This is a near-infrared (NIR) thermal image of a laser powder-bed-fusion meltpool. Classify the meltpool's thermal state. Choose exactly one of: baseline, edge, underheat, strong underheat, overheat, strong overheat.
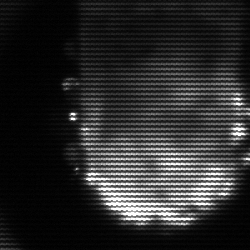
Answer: baseline